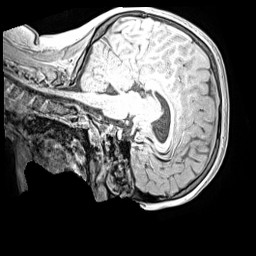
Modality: MP2RAGE
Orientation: sagittal
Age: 10
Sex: male
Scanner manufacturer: siemens
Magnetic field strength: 3 T
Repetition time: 4 s
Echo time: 0.00299 s